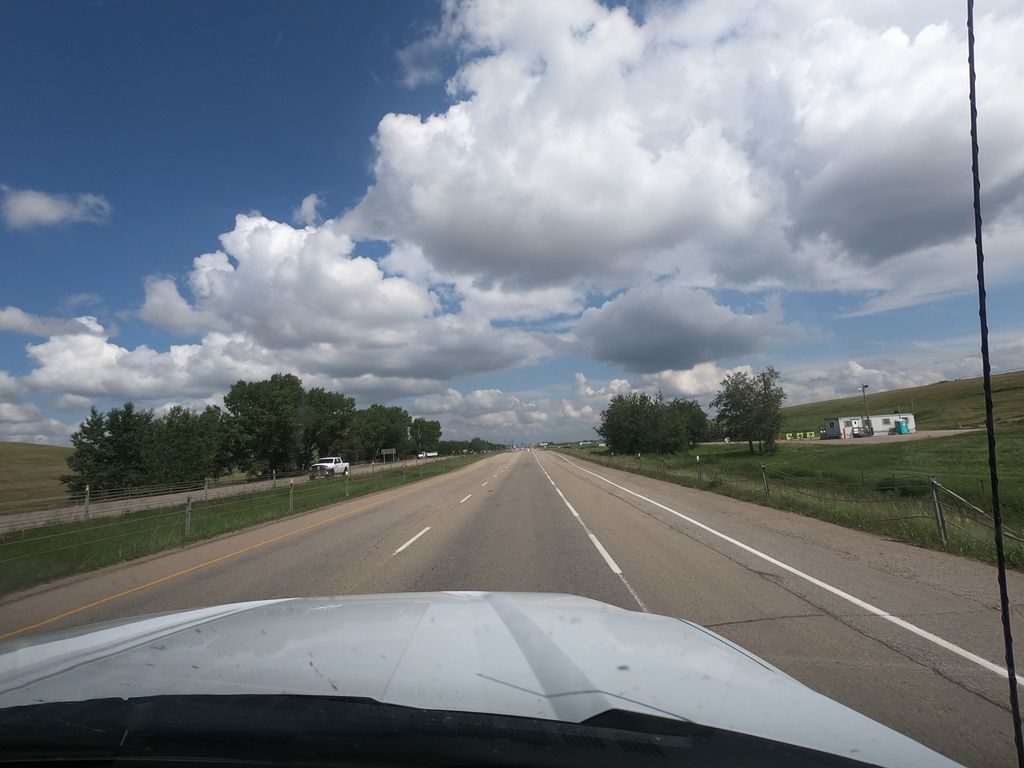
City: edmonton